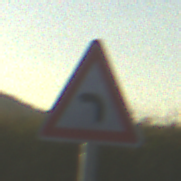
Verkehrszeichen: KurveLinks
Umgebung: Outdoor, RoadRail
Tageszeit: SunriseSunset
Wetter: Clear
Licht: Natural
Jahreszeit: NotSpecified
Kontrast: HighContrast